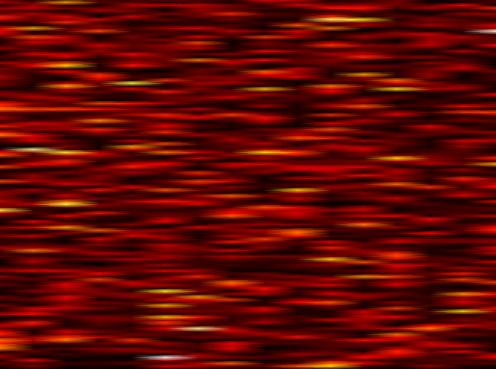
Label: FOFDM